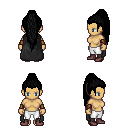
a pixel art fantasy rpg character, female body template, human, tanned skin, black cape, white pants, black extra-long topknot hairstyle, leather bracers, maroon shoes, four views (front, back, left, right), 2x2 character sprite sheet, small pixel art, hard edges, no anti-aliasing